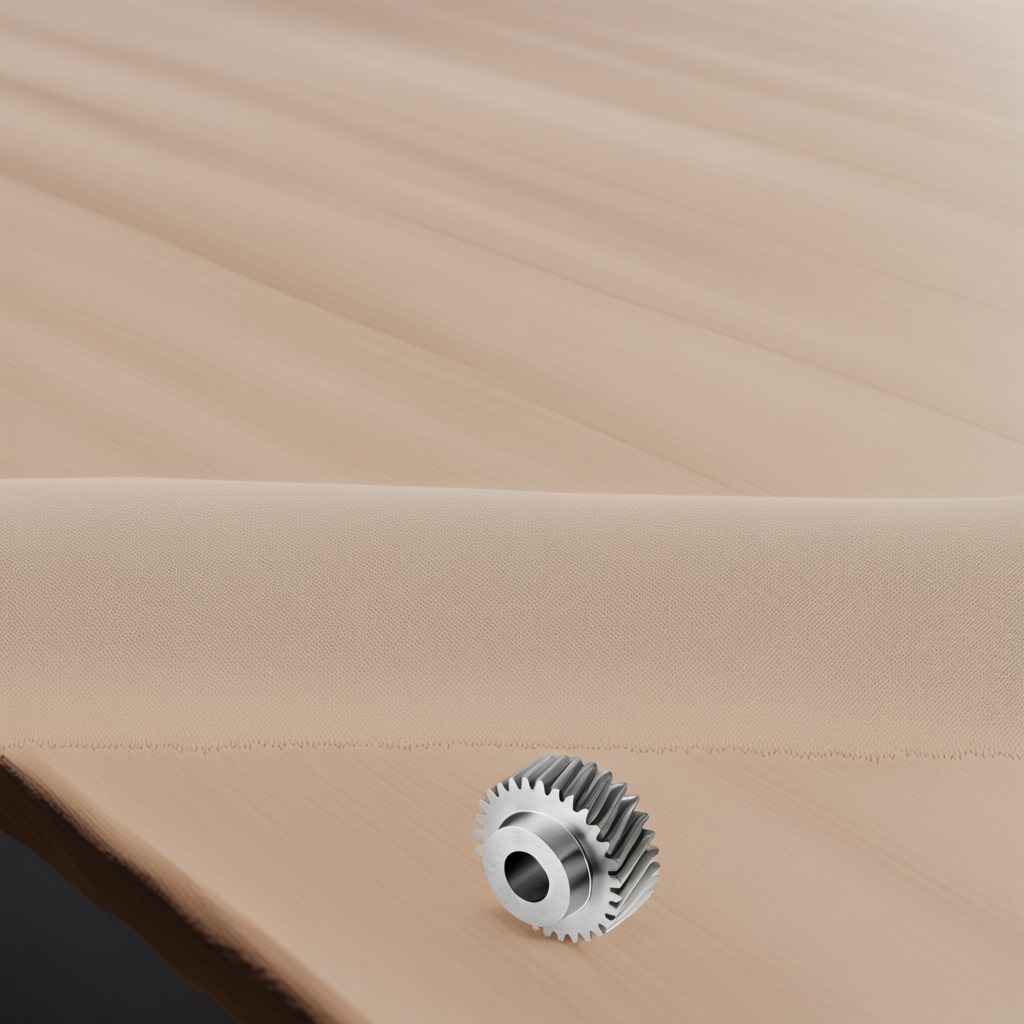
A steel gear with teeth is lying on a wooden table.